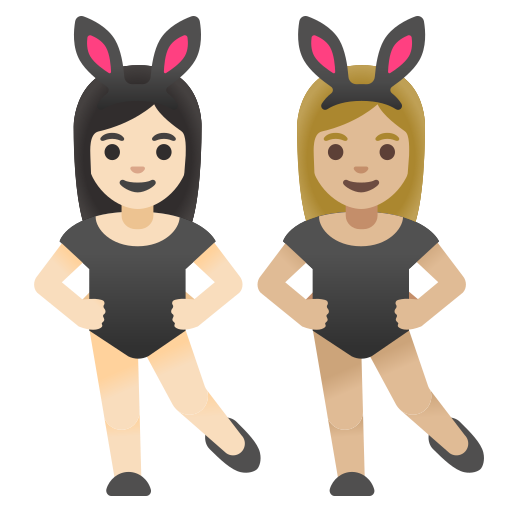
Emoji: 👩🏻‍🐰‍👩🏼